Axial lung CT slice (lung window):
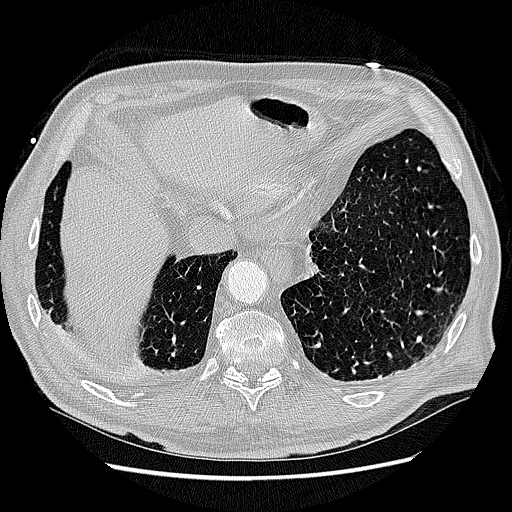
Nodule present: no